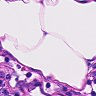
Metastatic tissue present: no